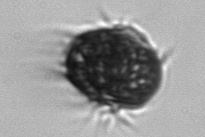
Label: Mesodinium